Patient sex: F
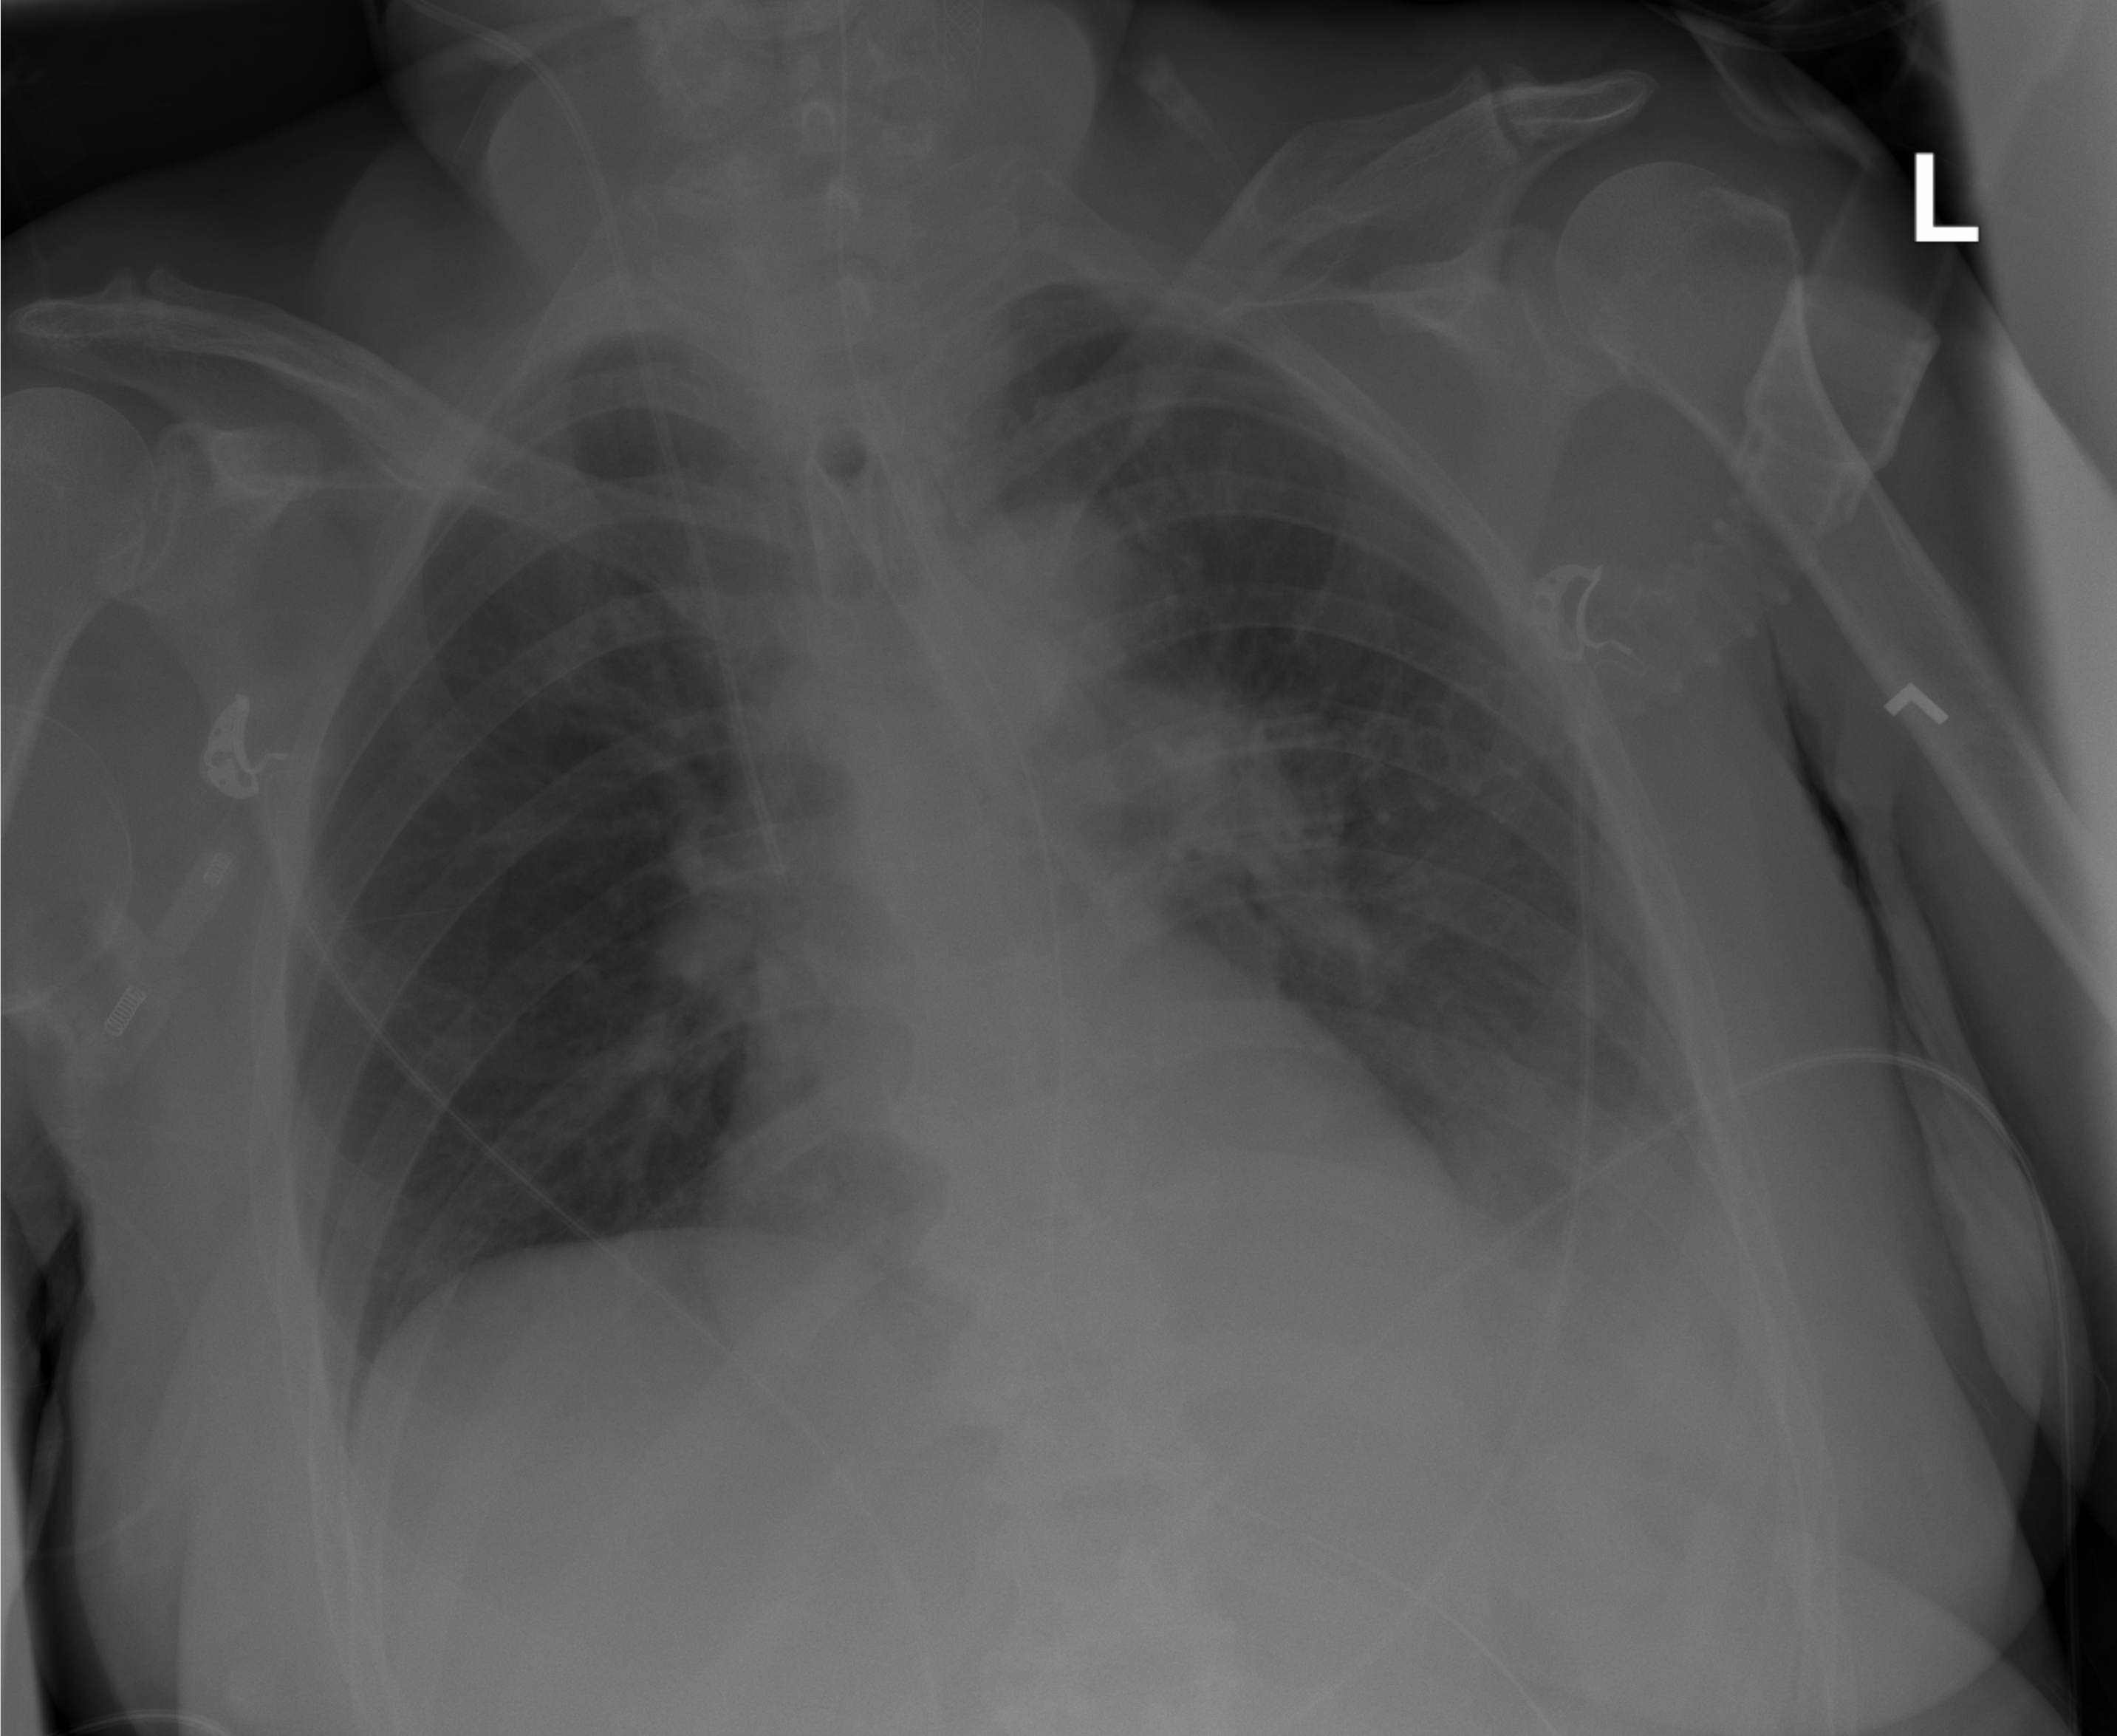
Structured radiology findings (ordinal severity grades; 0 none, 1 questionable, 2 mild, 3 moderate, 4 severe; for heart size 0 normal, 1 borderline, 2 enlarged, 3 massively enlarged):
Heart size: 0
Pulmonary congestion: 2
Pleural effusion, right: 0
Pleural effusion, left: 2
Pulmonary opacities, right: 0
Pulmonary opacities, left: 0
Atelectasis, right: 0
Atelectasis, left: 0